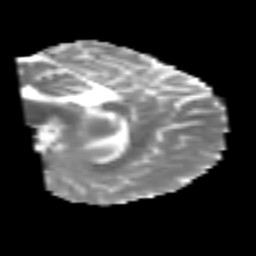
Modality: MD
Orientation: sagittal
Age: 25
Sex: male
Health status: healthy